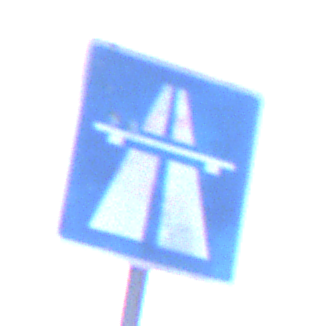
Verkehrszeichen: Autobahn
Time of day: SunriseSunset
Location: Outdoor (Urban)
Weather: Overcast
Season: NotSpecified
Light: Natural